Question: I have a problem with my code that plays a video file. Whenever I play the file in fullscreen mode the playback doesn't occupy all of my screen. Here is the relevant code:
'''
NSURL *url = [NSURL fileURLWithPath:@"Somefile.mov"];
moviePlayer = [[MPMoviePlayerController alloc] initWithContentURL:url];
[moviePlayer setControlStyle:MPMovieControlStyleFullscreen];
[moviePlayer setFullscreen:YES];
moviePlayer.view.frame = self.switchView.frame;
[self.switchView addSubview:moviePlayer.view];
[[NSNotificationCenter defaultCenter]
addObserver:self
selector:@selector(movieFinishedCallback:)
name:MPMoviePlayerPlaybackDidFinishNotification
object:moviePlayer];
[[NSNotificationCenter defaultCenter]
addObserver:self
selector:@selector(playbackStateDidChange:)
name:MPMoviePlayerPlaybackStateDidChangeNotification
object:moviePlayer];
[moviePlayer prepareToPlay];
[moviePlayer play];
'''
Here is the output I get:

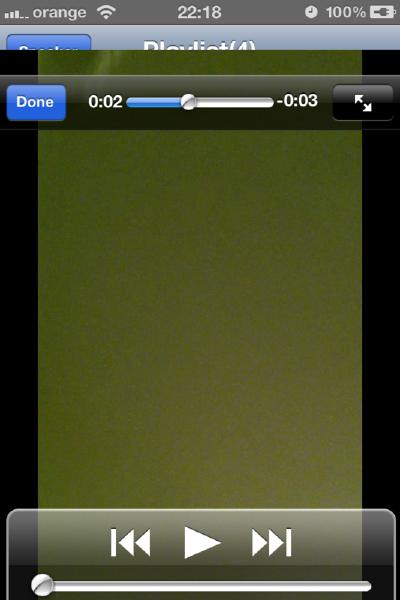
Answer: Option A: Use the 'MPMovieViewController' instead and display it modally using 'presentMoviePlayerViewControllerAnimated:'.
Option B: Make sure your switchView (which you use for adding the moviePlayer's view to) actually occupies the entire screen.
Option C: Readjust the frame of the moviePlayer's view with negative vertical offsets until it fits - eg.: 'moviePlayer.view.frame = CGRectMake(0.0f, -20.0f, 320.0f, 480.0f);'
Note: MPMoviePlayerController displays a status bar when using the control style 'MPMovieControlStyleFullscreen', no matter how the rest of your app handles the status-bar.